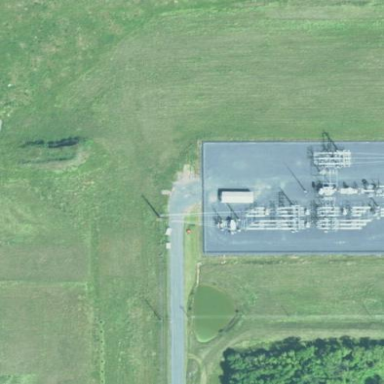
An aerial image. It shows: Outdoor transmission substation.